Question: I am converting my simple working web application (runs from eclipse) to a maven project. This is my first maven project. I have 3 external jar dependencies to it and i added then to the pom.xml my build is failing saying that it can't find those 3 dependencies. here my pom.xml file

The build is saying that the 3 packages does not exist.
'''
package javax.servlet does not exist
package org.apache.commons.codec.binary does not exist
package org.apache.commons.configuration does not exist
'''
What i am missing? I am running my application from Mac and in the .m2/repository i see these 3 libraries/packages present.
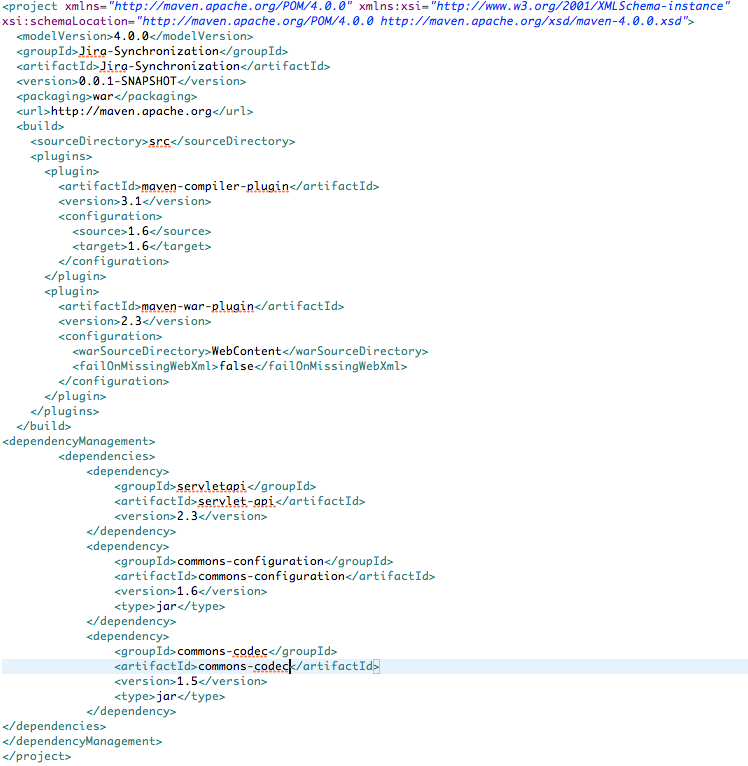
Answer: You need to either remove the 'dependencyManagement' tags that surround 'dependencies' or add the 'dependencies' again but nested within the 'project' tag, i.e. at the same level as 'dependencyManagement'.
<URL> allows you to fix information about dependencies across a multi-module project - e.g. like version numbers - however you still need to provide a 'dependencies' section alongside that so that Maven knows to include them.
If your project is not a multi-module project I would be tempted to not use a 'dependencyManagement' section at all.